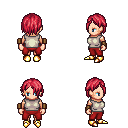
a pixel art fantasy rpg character, female body template, human, light skin, white sleeveless shirt, red pants, ruby red bangs hairstyle, leather bracers, gold boots, four views (front, back, left, right), 2x2 character sprite sheet, small pixel art, hard edges, no anti-aliasing